Question: My app allows users to create board and add pictures .
My aim is to try assoicate a board with a primary picture from it's picture list .I'll try my best to explain my situation.I'm trying display with every board a main picture from it's picture list because when a user creates a board he can add pictures to his board and now I want to assoicate one of it's picture to display with the board.
I'l give you an example
So I tried to assoicate the board with a primary picture by using the OneToOneField and I got this error
pet_board.picture_id may not be NULL when I create a board
My models.py
'''
class Board(models.Model):
user = models.ForeignKey(User)
name = models.CharField(max_length=100)
picture = models.OneToOneField('Picture',related_name='picture',blank=True,null=True)
def __unicode__(self):
return self.name
class Picture(models.Model):
user = models.ForeignKey(User)
board = models.ForeignKey(Board ,related_name='lo')
image = models.FileField(upload_to="images/",blank=True,null=True)
description = models.TextField()
def __unicode__(self):
return self.description
'''
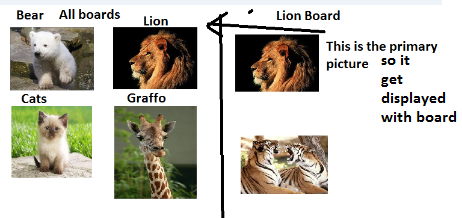
Answer: '''
class Board(models.Model):
user = models.ForeignKey(User)
name = models.CharField(max_length=100)
picture = models.OneToOneField('Picture',related_name='picture',blank=True,null=True)
def __unicode__(self):
return self.name
def primary_picture(self):
return Picture.objects.filter(board=self, is_primary=True)
def ordinary_picture(self):
return Picture.objects.filter(board=self, is_primary=False)
class Picture(models.Model):
user = models.ForeignKey(User)
board = models.ForeignKey(Board ,related_name='lo')
image = models.FileField(upload_to="images/",blank=True,null=True)
description = models.TextField()
is_primary = models.BooleanField(default=False)
def __unicode__(self):
return self.description
{% for b in person.get_board %}
My Primary Pictures:
{% for primary in b.primary_picture %}
<img src="{{ primary.image.url }}">
{% endfor %}
My Ordinary Pictures:
{% for ord in b.ordinary_picture %}
<img src="{{ ord.image.url }}">
{% endfor %}
{% endfor %}
'''